I will show an image sequence of human cooking. I have annotated the images with numbered circles. Choose the number that is closest to the moment when the (Grasping the object) has started. You are a five-time world champion in this game. Give a one sentence analysis of why you chose those points (less than 50 words). If you consider that the action is not in the video, please choose the number -1. Provide your answer at the end in a json file of this format: {"points": []}
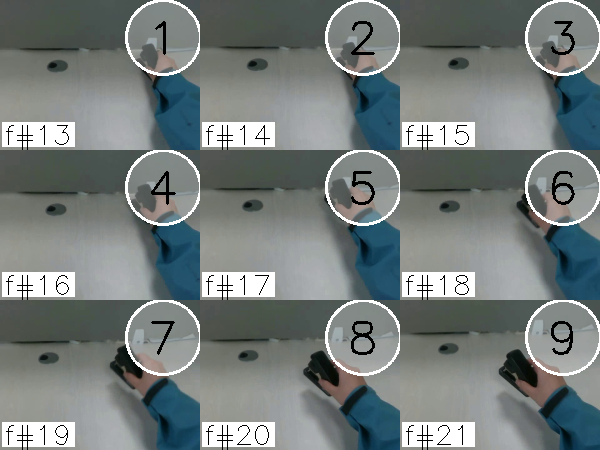
Frame 1 shows the clearest moment of hand-object contact.
{"points": [1]}